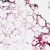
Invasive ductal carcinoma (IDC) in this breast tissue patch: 0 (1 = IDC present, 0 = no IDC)